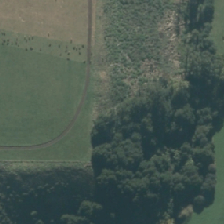
Land cover: broadleaved_indigenous_hardwood